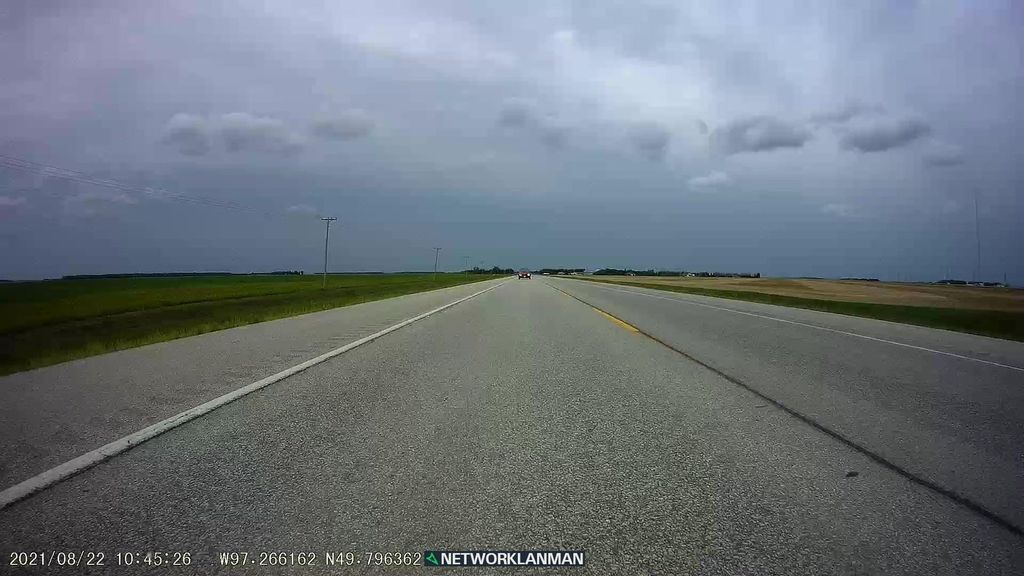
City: winnipeg